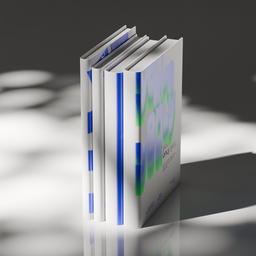
Label: tools